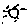
Label: sun